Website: crate-barrel
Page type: customer-info-address
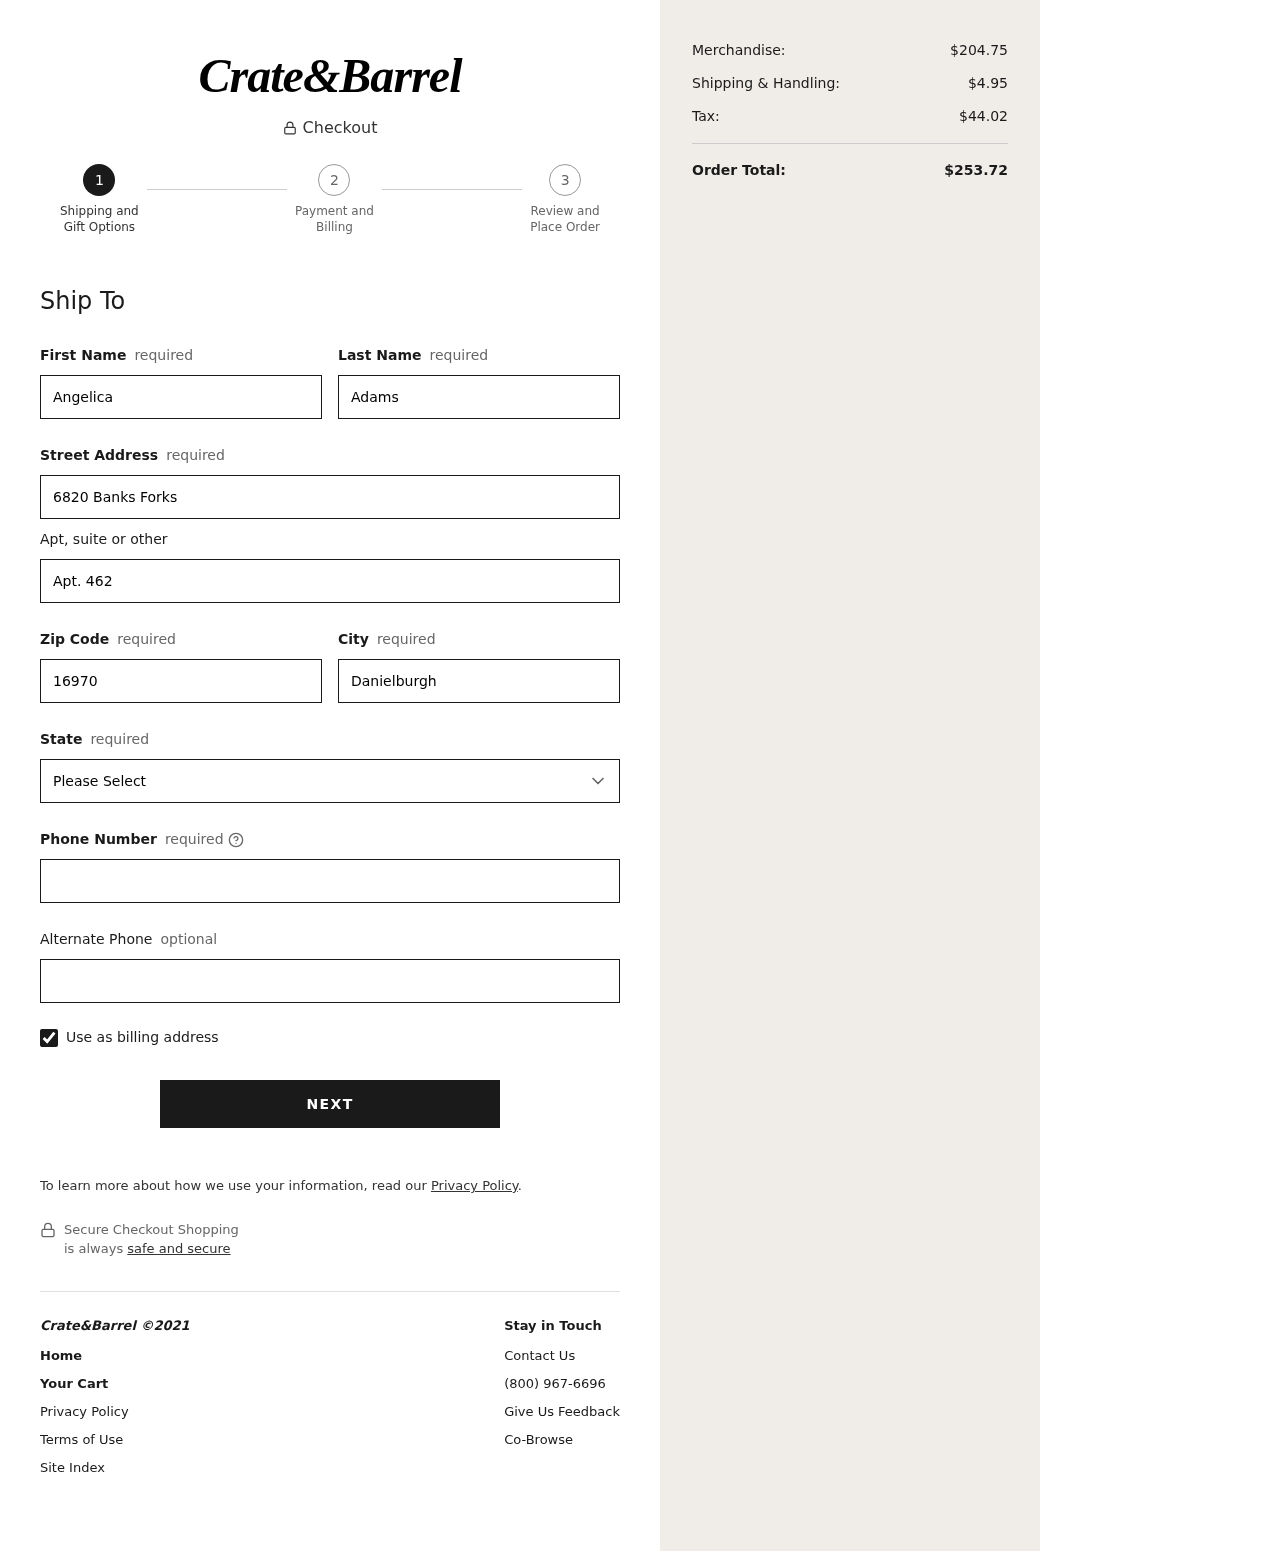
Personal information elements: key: PII_STATE
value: Illinois
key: PII_FIRSTNAME
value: Angelica
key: PII_LASTNAME
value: Adams
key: PII_STREET
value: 6820 Banks Forks
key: PII_STREET2
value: Apt. 462
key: PII_POSTCODE
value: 16970
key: PII_CITY
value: Danielburgh
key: PII_PHONE
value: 7576651155
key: PII_PHONE_ALT
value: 2489176665
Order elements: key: ORDER_SUBTOTAL
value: $204.75
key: ORDER_SHIPPING_COST
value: $4.95
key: ORDER_TAX
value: $44.02
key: ORDER_TOTAL
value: $253.72